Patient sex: M
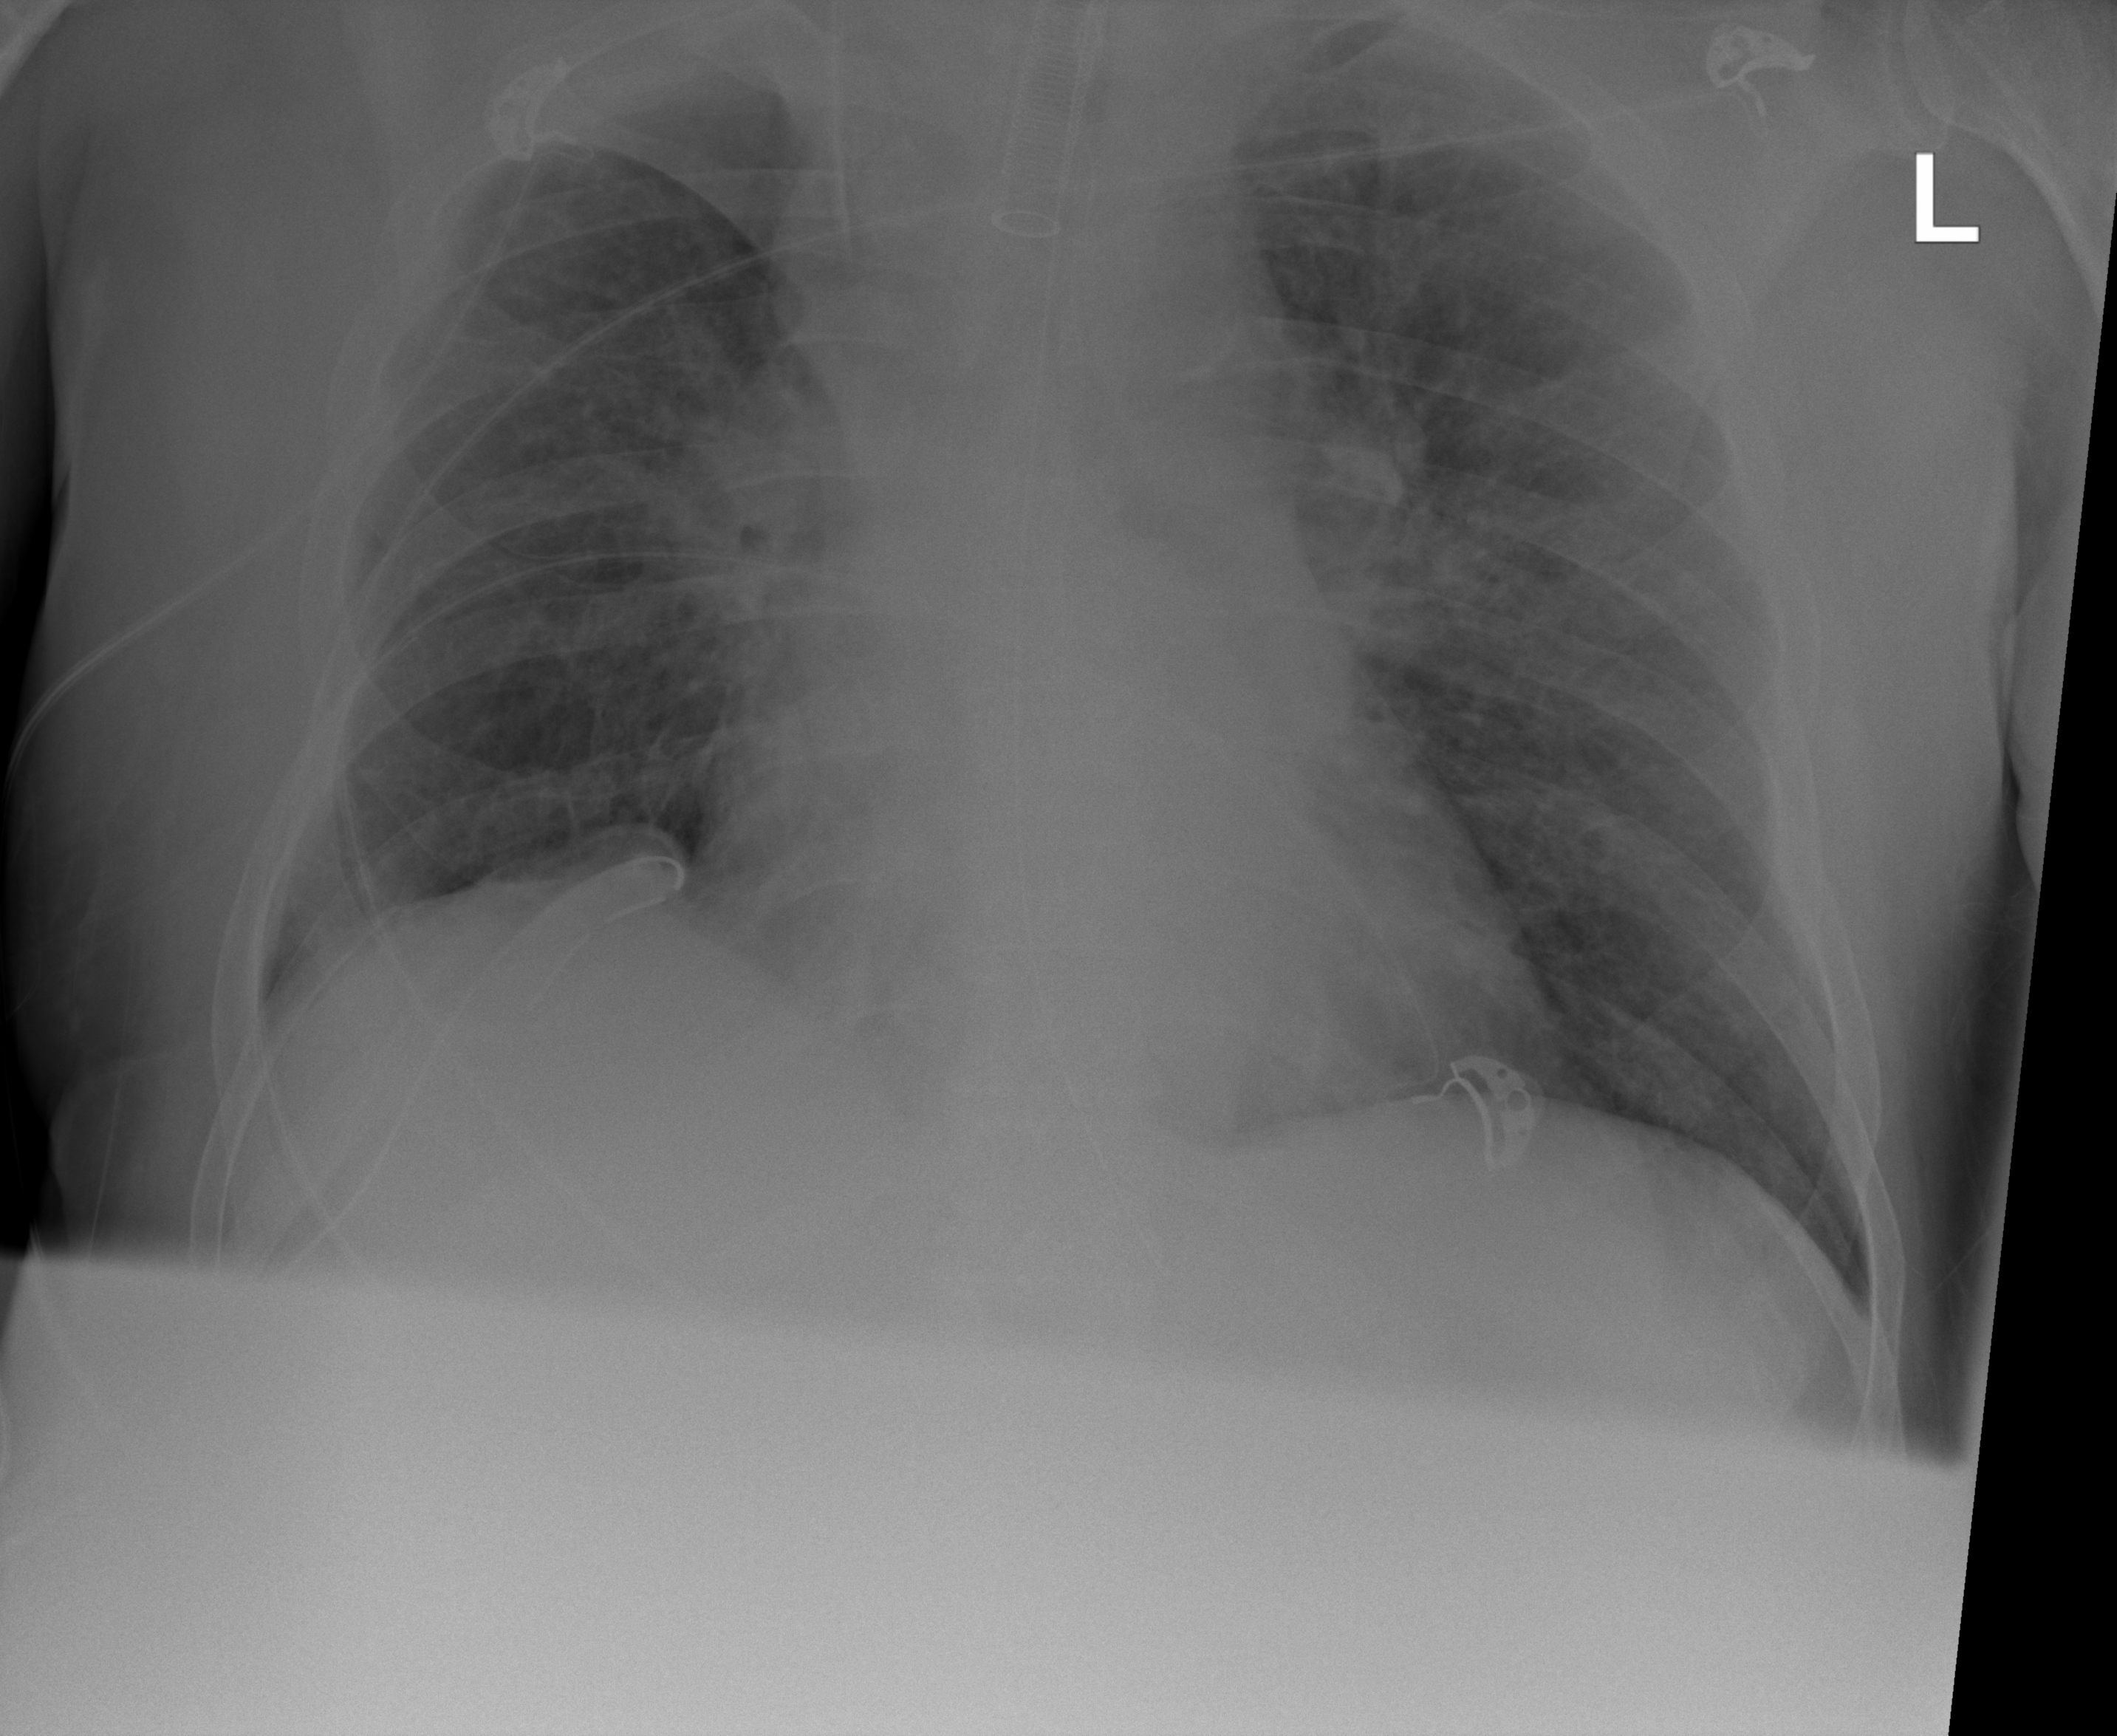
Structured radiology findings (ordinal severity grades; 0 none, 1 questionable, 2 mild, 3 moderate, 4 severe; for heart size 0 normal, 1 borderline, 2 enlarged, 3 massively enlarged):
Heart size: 1
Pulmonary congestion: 2
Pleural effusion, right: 0
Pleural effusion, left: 0
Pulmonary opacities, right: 2
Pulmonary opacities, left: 2
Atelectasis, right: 0
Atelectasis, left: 2